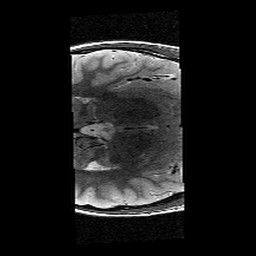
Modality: T2w
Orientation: axial
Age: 11
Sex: male
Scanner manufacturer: siemens
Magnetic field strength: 3 T
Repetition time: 9.23 s
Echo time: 0.067 s